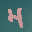
Label: 4